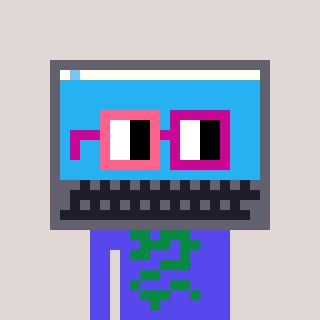
a pixel art character with square pink and red glasses, a laptop-shaped head and a computerblue-colored body on a warm background